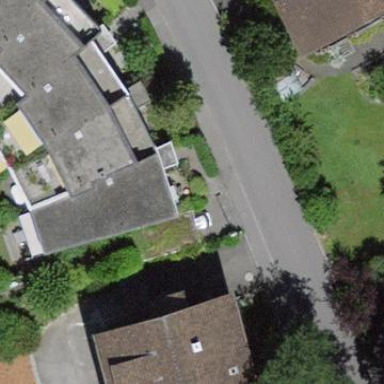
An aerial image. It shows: Terrace building.